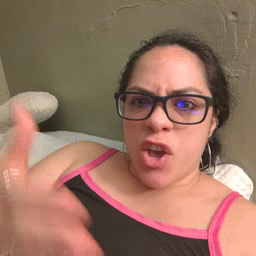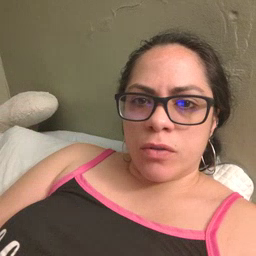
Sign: there